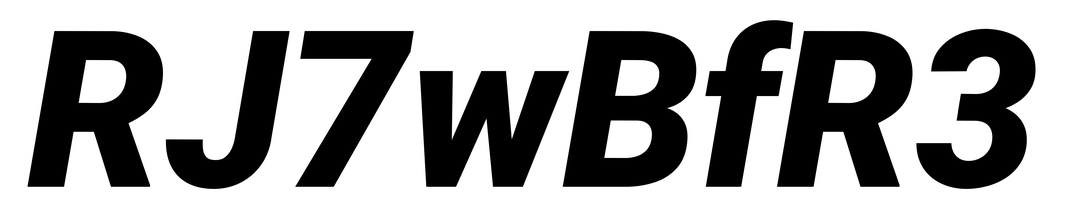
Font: Roboto-Italic_Black_Italic